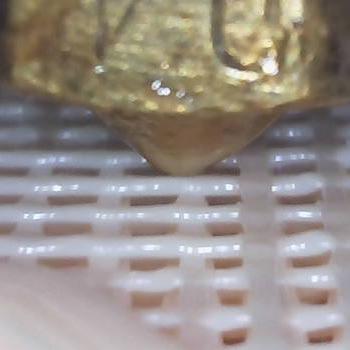
Flow rate: 84%